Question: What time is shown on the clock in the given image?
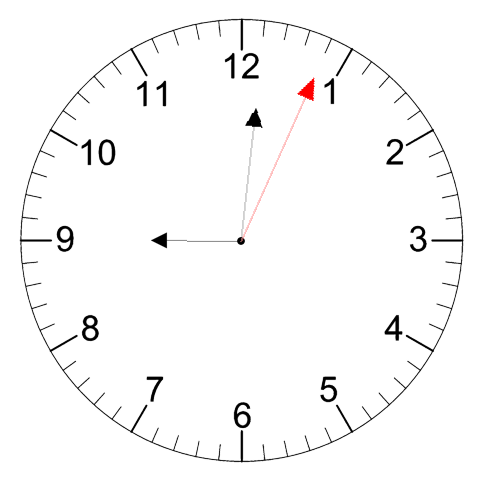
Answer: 09:01:04